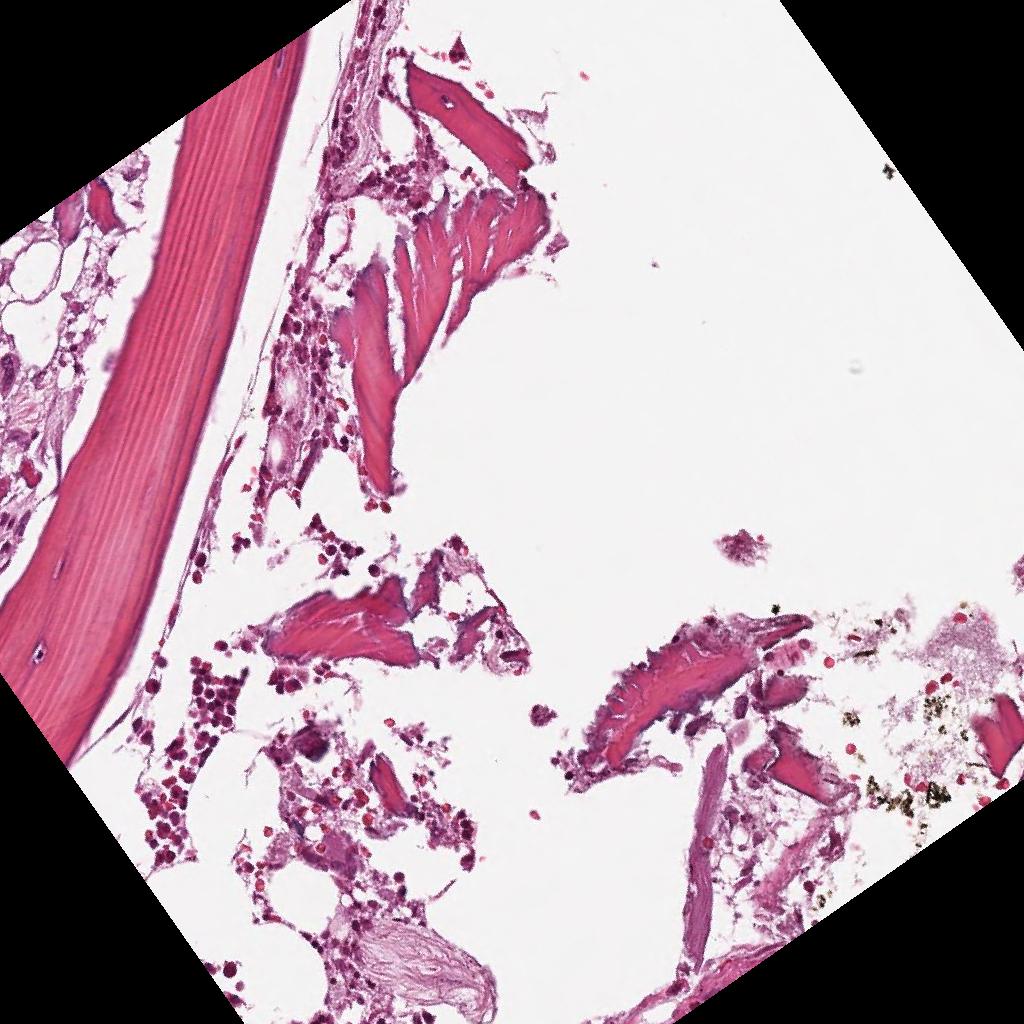
Label: Non-Tumor